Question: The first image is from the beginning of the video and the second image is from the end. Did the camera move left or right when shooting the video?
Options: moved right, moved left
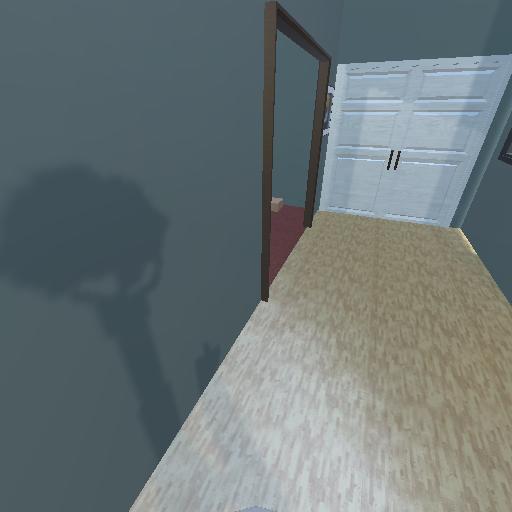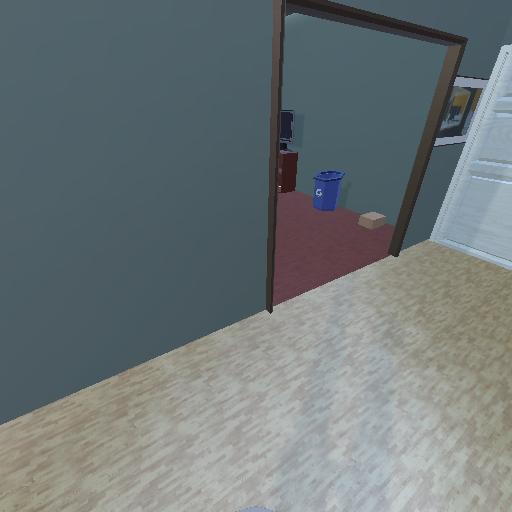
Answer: moved right